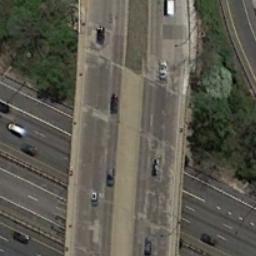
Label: overpass